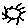
Label: sun